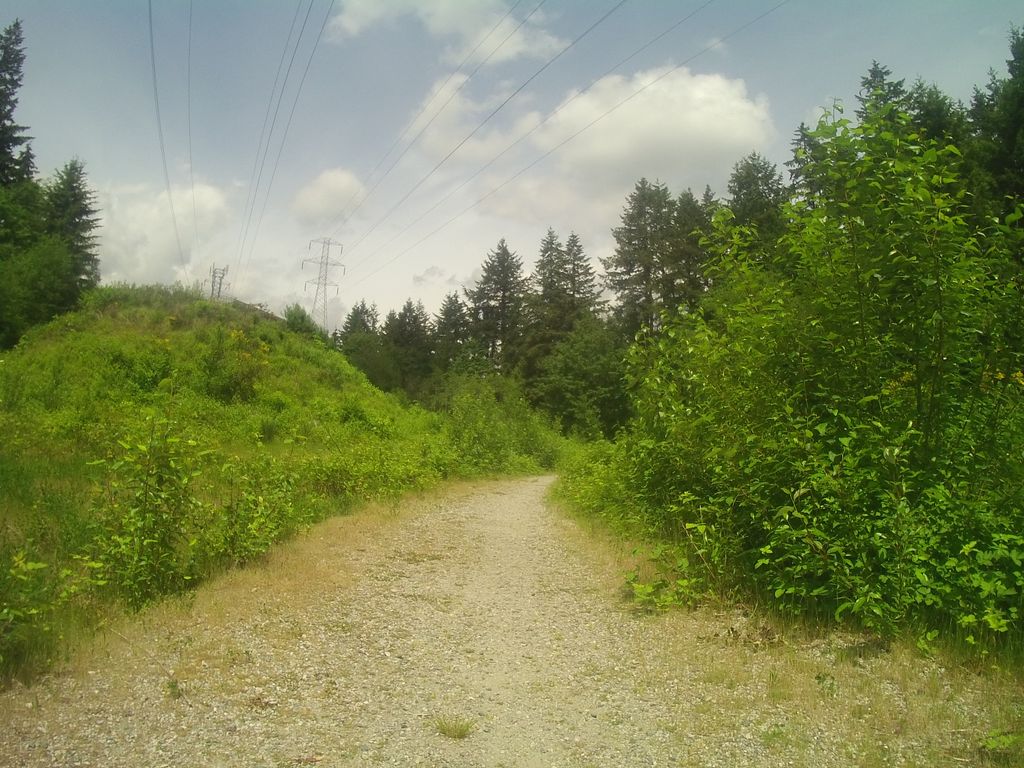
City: vancouver